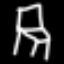
Label: chair